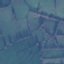
Land use / land cover class: Pasture